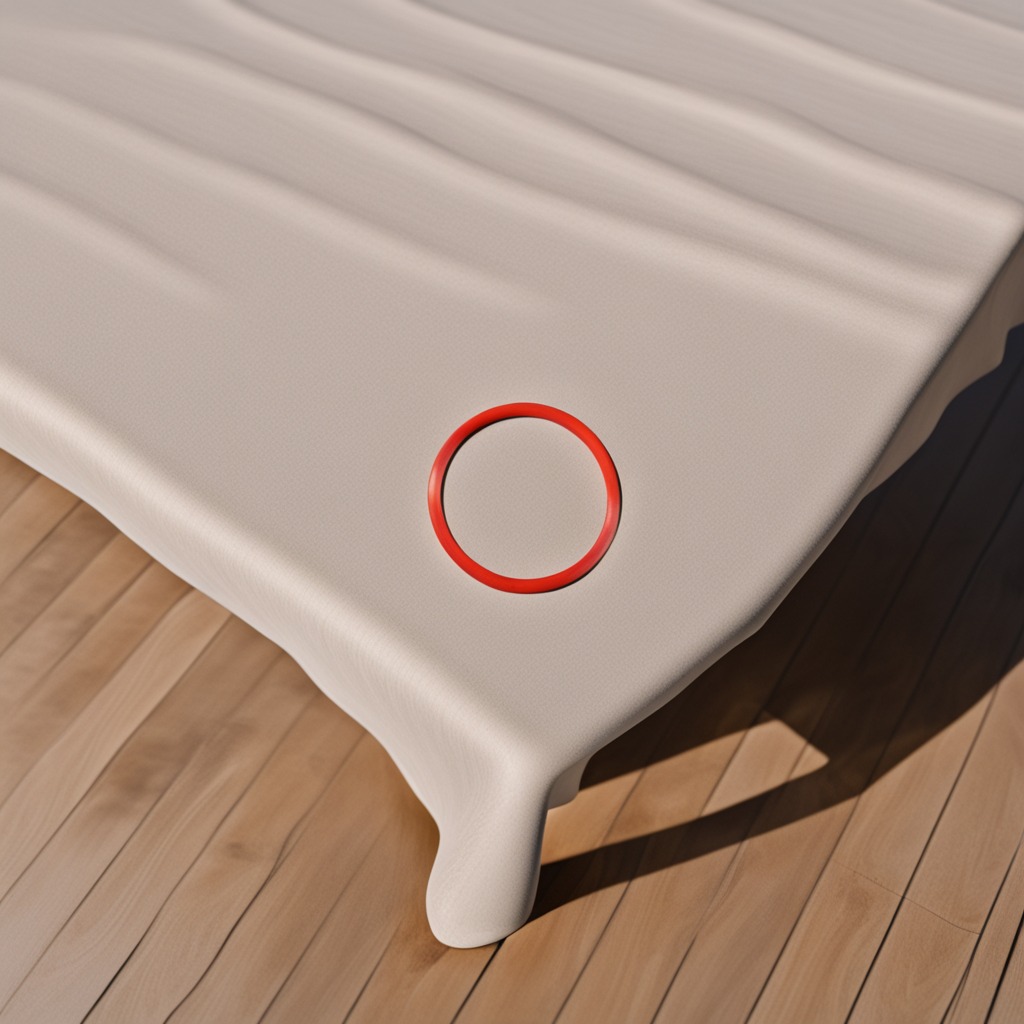
A rubber O-ring lying on a wooden table in an outdoor workshop during daytime bright natural light soft shadows worn but beneath the cloth